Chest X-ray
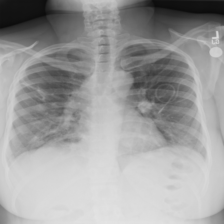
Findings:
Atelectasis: negative
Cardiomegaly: negative
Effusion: negative
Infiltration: positive
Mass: negative
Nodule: negative
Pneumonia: negative
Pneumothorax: negative
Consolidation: negative
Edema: negative
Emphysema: negative
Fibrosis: negative
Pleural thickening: negative
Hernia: negative